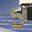
Label: 5